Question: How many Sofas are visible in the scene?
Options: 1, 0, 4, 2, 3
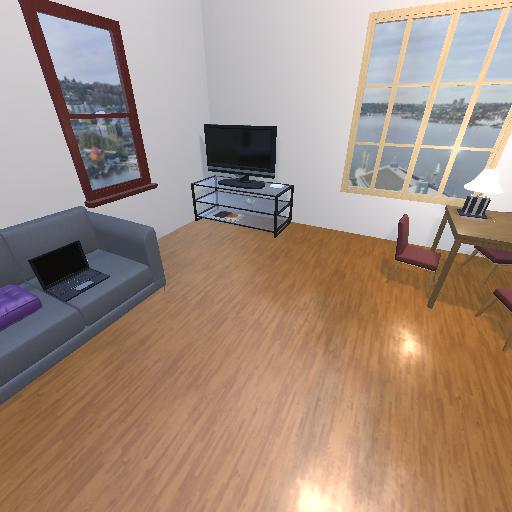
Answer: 1